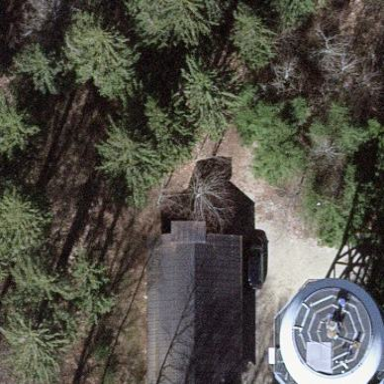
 oriented along its structure. This wilderness hut is perfect for nature enthusiasts."